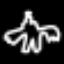
Label: angel